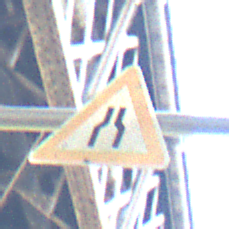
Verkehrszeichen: VerengteFahrbahn
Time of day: Midday
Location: Outdoor (Urban)
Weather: Clear
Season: NotSpecified
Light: Natural